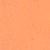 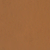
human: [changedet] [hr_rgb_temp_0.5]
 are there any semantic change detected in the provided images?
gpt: Nothing has changed in this area.